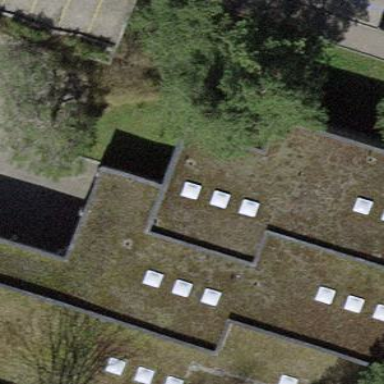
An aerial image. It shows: School building.